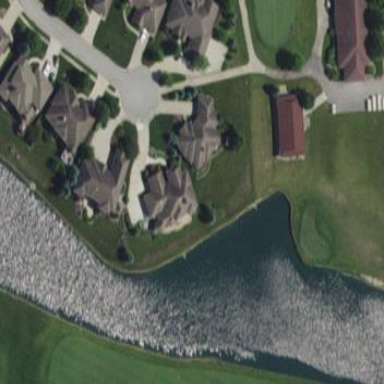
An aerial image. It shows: Water hazard on golf course.